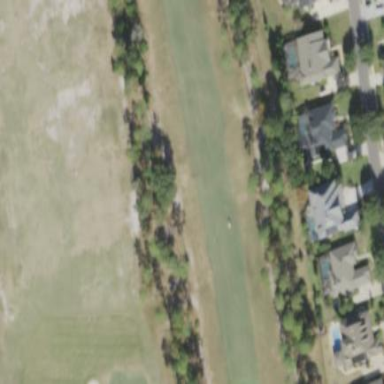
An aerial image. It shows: Golf fairway surrounded by grass.